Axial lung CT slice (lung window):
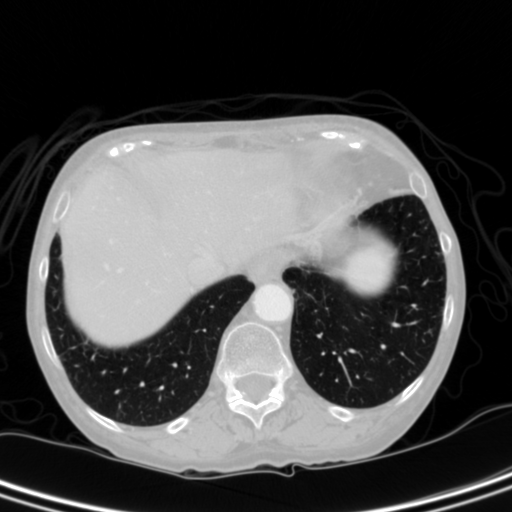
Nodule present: no